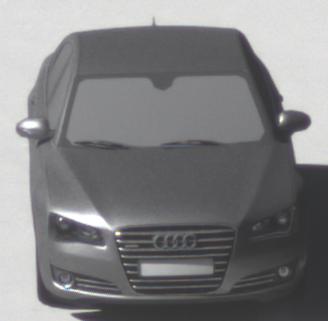
Make: Audi
Model: A8 D4
Model produced from: 2009
Model produced until: 2017
Doors: 4
Color: gray
Road condition: dry road
Daytime: midday
Contrast: high contrast